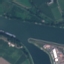
Land use / land cover: River